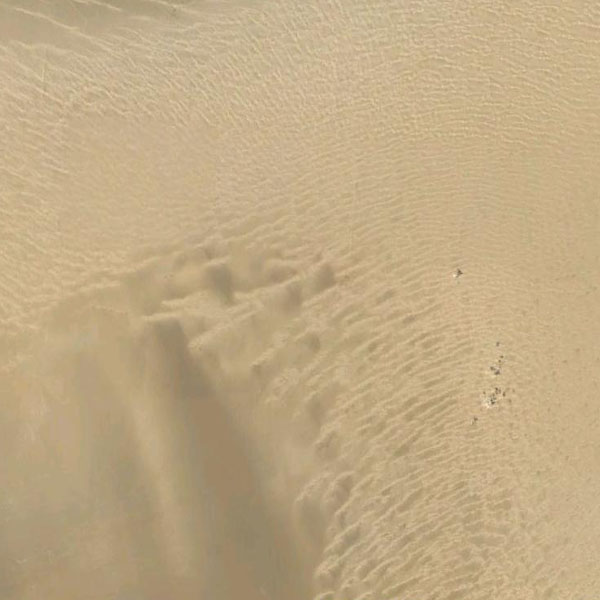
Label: Desert